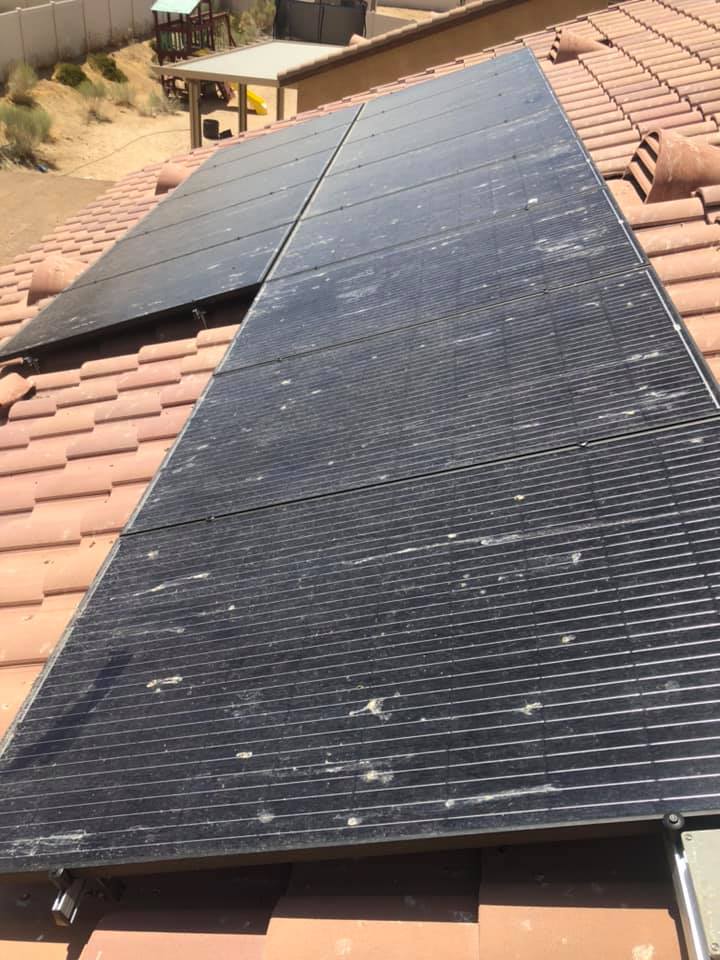
Label: Bird-drop